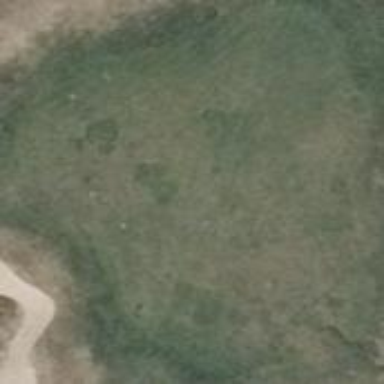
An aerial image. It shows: Grassy golf fairway.